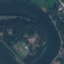
Land use / land cover: River